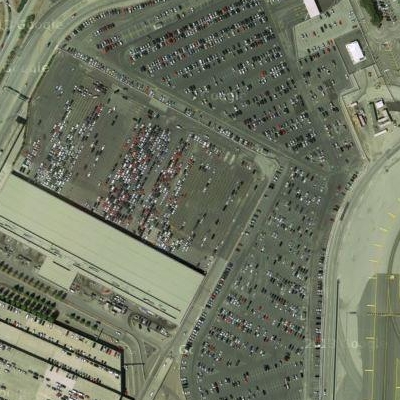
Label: Parking